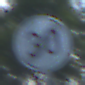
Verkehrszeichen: EndeGeschwindigkeit30
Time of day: MorningAfternoon
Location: Outdoor (Nature)
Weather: PartlyCloudy
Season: NotSpecified
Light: Natural